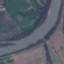
Land use / land cover class: River